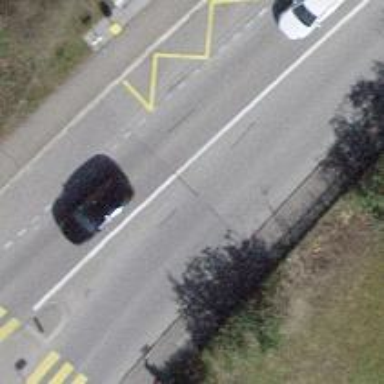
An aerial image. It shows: Bus stop with designated stop position for public transport.